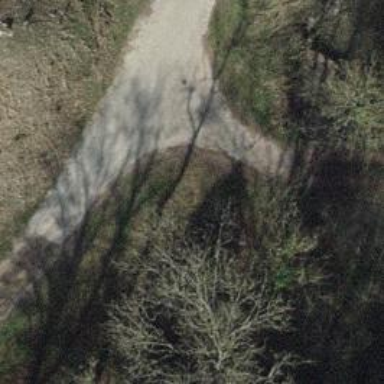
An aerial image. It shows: Unpaved track with grade2 quality type.